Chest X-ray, PA view. Patient: 40 years old, sex F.
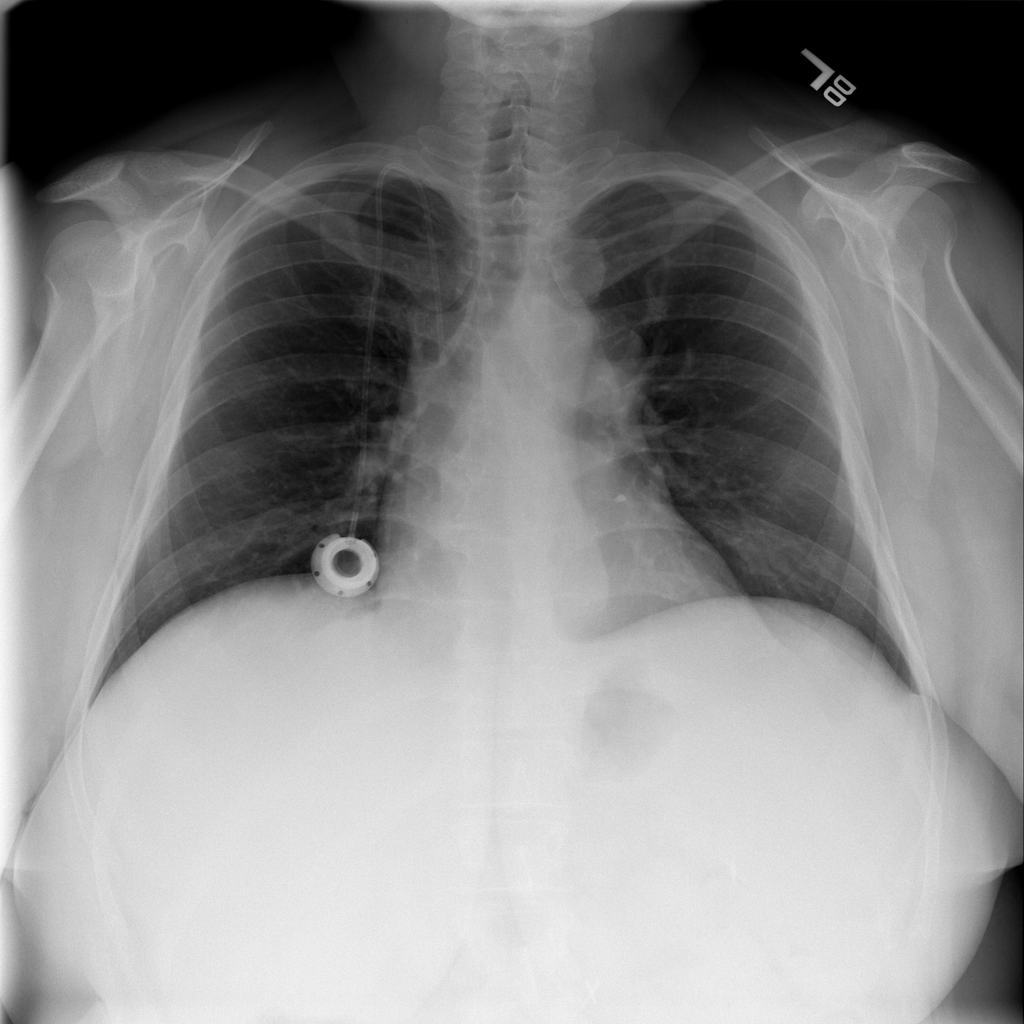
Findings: No Finding